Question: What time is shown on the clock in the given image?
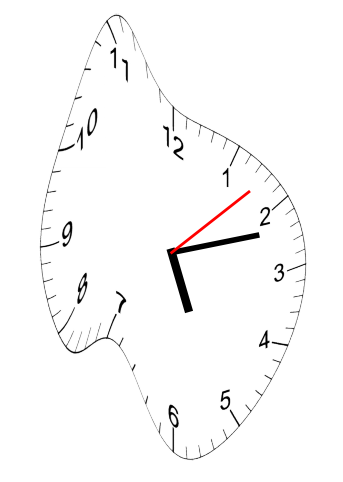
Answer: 05:12:08